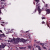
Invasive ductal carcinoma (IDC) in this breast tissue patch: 1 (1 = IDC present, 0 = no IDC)